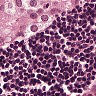
Metastatic tissue present: yes